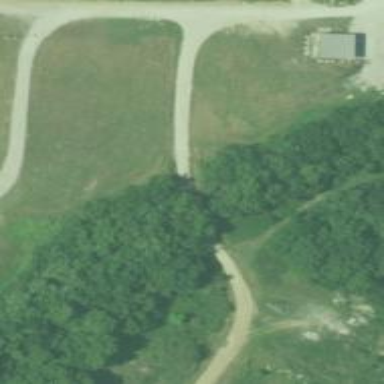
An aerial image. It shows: Culvert tunnel.